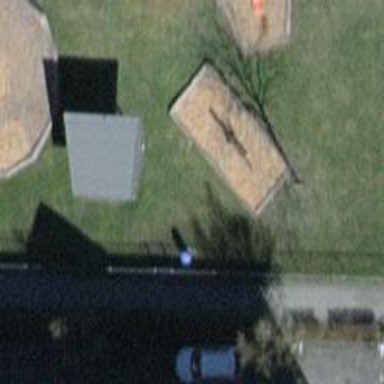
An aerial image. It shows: Playground featuring seesaw.